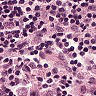
Metastatic tissue present: no